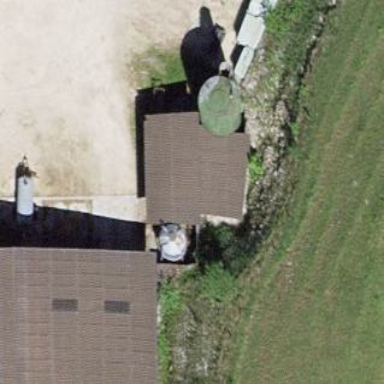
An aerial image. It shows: Farm auxiliary building.